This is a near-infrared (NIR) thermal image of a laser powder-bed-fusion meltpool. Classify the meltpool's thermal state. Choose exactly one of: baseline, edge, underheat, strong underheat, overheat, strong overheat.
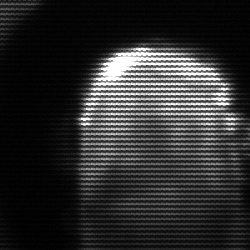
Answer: baseline